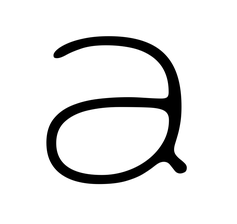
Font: Gluten_Thin